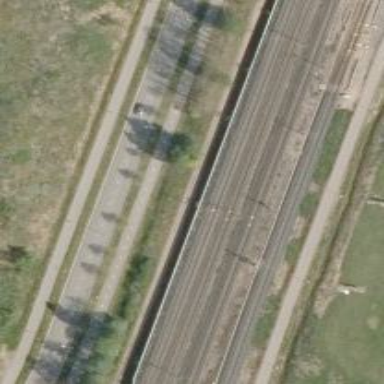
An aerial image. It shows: Railway track with continuous electrified contact lines.